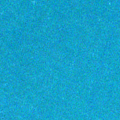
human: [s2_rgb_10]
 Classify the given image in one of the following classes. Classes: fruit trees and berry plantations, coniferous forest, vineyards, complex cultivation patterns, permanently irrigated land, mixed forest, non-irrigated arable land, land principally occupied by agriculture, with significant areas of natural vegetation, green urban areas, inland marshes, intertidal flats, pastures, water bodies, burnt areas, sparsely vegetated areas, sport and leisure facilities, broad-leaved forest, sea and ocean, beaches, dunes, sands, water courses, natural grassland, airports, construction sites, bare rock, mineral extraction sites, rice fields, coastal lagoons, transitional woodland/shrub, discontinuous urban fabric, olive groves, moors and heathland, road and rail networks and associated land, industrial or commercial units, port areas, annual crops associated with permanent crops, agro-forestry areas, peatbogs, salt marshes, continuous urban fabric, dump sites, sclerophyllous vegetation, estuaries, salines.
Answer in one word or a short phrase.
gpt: sea and ocean